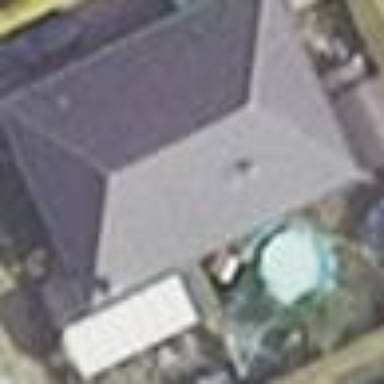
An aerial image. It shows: Detached building with hipped roof.